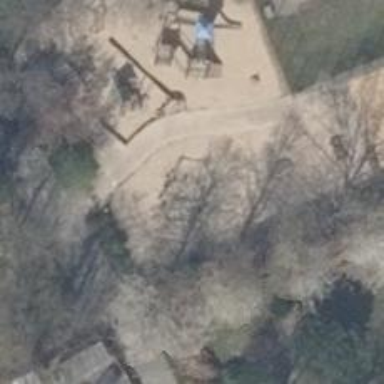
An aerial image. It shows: Playground featuring swings.